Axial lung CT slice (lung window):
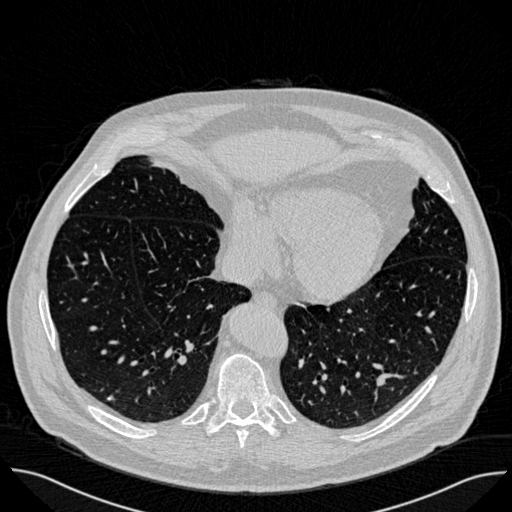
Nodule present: yes
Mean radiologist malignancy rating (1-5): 1